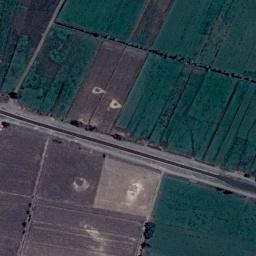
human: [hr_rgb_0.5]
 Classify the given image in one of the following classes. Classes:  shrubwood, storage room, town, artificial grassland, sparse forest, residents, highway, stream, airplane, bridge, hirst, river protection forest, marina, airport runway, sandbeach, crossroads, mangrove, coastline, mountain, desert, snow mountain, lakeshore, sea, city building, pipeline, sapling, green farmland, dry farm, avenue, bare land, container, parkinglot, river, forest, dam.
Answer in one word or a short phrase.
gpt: green farmland